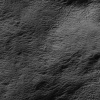
Atmospheric dust classification: not_dusty